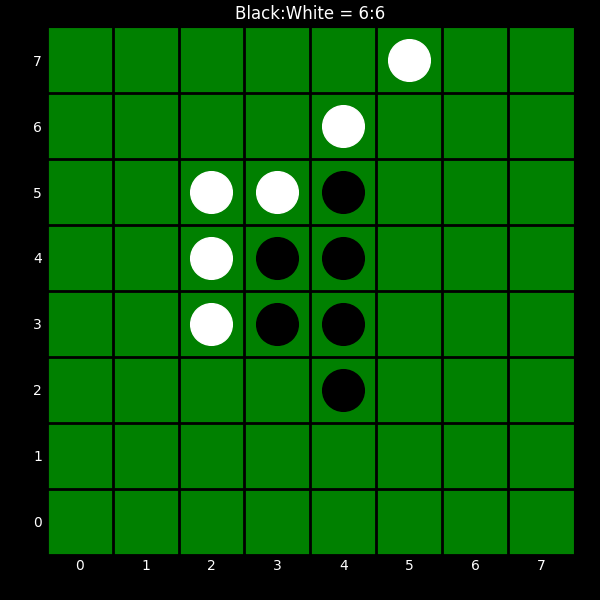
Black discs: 6
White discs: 6